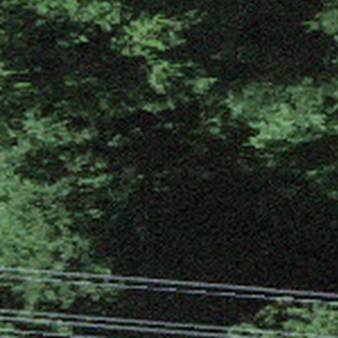
Label: other